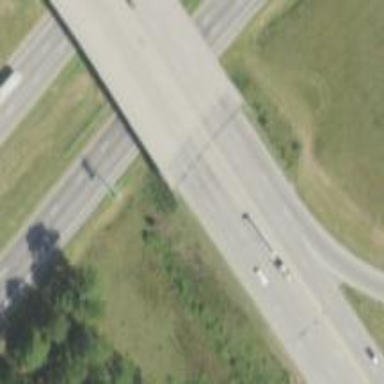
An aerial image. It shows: Trunk road bridge.